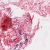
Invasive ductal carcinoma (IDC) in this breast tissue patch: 0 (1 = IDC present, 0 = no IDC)